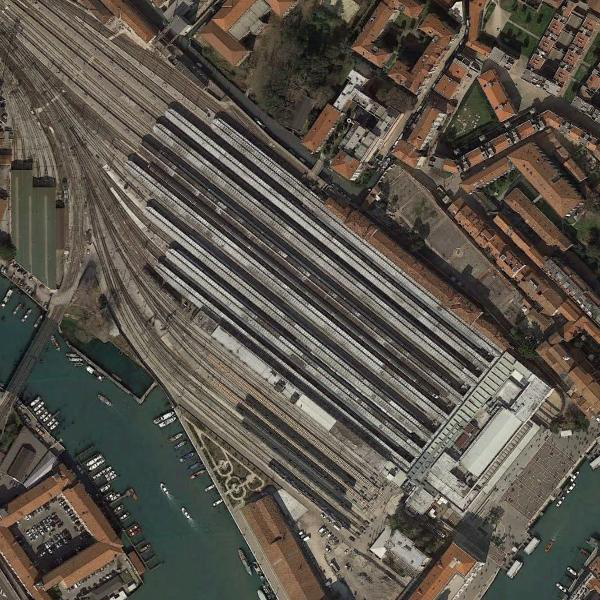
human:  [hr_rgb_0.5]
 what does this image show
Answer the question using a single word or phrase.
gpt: railway station